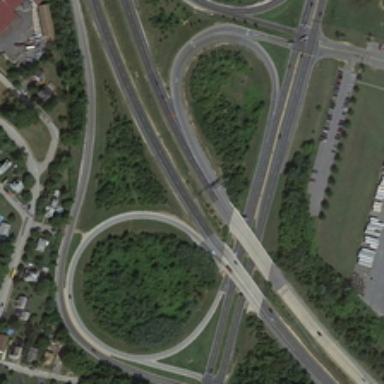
The ease of the road are surrounded by dark green trees .